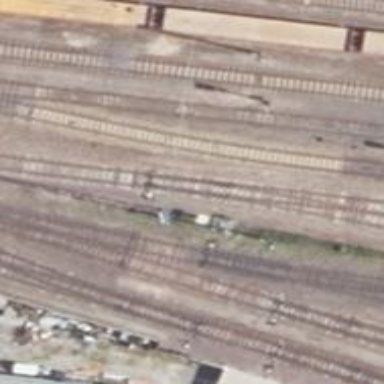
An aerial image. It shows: Railway switch.